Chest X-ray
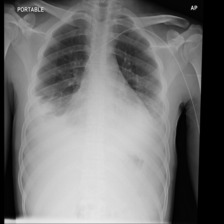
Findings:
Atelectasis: positive
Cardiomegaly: negative
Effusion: positive
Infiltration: negative
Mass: negative
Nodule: negative
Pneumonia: negative
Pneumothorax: negative
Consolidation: negative
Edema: negative
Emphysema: negative
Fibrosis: negative
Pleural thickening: negative
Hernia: negative